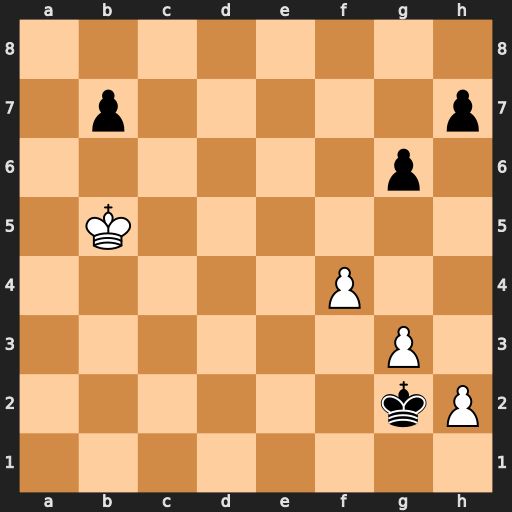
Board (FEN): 8/1p5p/6p1/1K6/5P2/6P1/6kP/8
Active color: w
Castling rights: -
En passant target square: -
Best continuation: g4 Kh3 f5